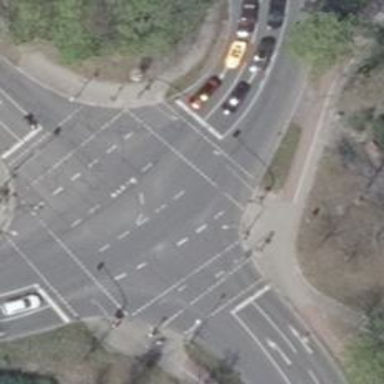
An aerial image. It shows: Road with traffic signals.